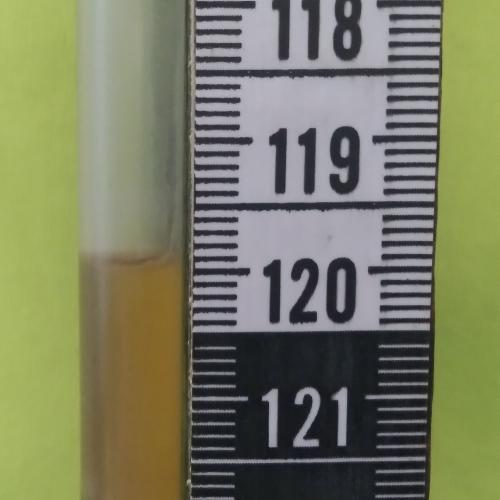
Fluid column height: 119.9 cm